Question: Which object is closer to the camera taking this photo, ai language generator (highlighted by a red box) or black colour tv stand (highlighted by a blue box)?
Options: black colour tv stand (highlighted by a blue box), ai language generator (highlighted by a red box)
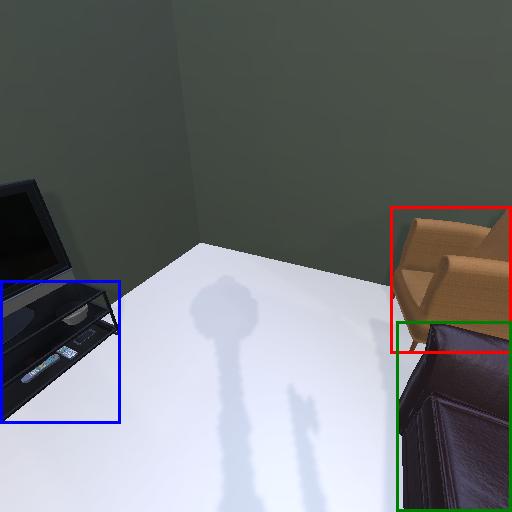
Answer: black colour tv stand (highlighted by a blue box)